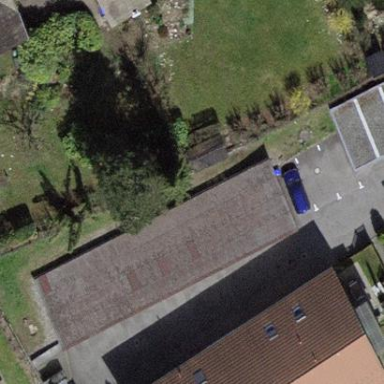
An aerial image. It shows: Group of garages.